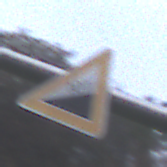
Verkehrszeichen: Steigung10
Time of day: SunriseSunset
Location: Outdoor (Nature)
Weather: PartlyCloudy
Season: Autumn
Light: Natural